Question: I have a custom initializer setup as follows:
'''
public class PromptIfChangesNeededDBInitializer : IDatabaseInitializer<MeyerREContext>
{
public PromptIfChangesNeededDBInitializer()
{ // This constructor is called properly
}
#region IDatabaseInitializer<TContext> Members
public void InitializeDatabase(MeyerREContext context)
{ // This is never called
... Code that checks existence and seeds etc
}
}
'''
Here is my DbContext class
'''
public class MeyerREContext : DbContext
{
static MeyerREContext()
{
Database.SetInitializer(new PromptIfChangesNeededDBInitializer());
}
public DbSet<Address> Addresses { get; set; }
... More DbSet property definitions
protected override void OnModelCreating(DbModelBuilder modelBuilder)
{
modelBuilder.Configurations.Add(new AddressMap());
... More Configurations
}
}
'''
This is the first call to the context
'''
City city = dbNew.Cities.Where(e=>e.CityName=="Foley").FirstOrDefault();
'''
The constructor of the Initializer is called properly as confirmed by a breakpoint, the OnModelCreating runs properly as confirmed by a breakpoint, but after the OnModelCreating is completed the InitializeDatabase is never called...
I removed the Database.SetInitializer(new PromptIfChangesNeededDBInitializer()) call from the ctor of the DBContext into the ctor of the calling class BEFORE any calls to the context and I get slightly different behavior now:
'''
public class CreateData
{
private VFPModelContainer db = new VFPModelContainer();
private MeyerREContext dbNew;
public CreateData()
{
Database.SetInitializer(new PromptIfChangesNeededDBInitializer<MeyerREContext>());
dbNew = new MeyerREContext();
dbNew.Database.Initialize(force: true); NUll Exception here now...
}
'''
A null exception is geenrated now in the EF Framework code:
Here is the exception detail:
'''
System.NullReferenceException occurred
Message=Object reference not set to an instance of an object.
Source=EntityFramework
StackTrace:
at
System.Data.Entity.ModelConfiguration.Configuration.Properties.Navigation.NavigationPropertyConfiguration.ValidateConsistency(NavigationPropertyConfiguration navigationPropertyConfiguration)
'''
InnerException:
It looks like the exception is happening in one of the EntityTypeConfiguration calls, but the exception is being swallowed somehow ? How can I figure out which call it is ? There are around 100 entities in this model...

How to get more info about what went wrong inside EF ? I need to know which navigational property is having problems... I think the problem is that EF is creating background worker threads to create & validate the model, but I don't understand why the exception is soooo vague ??
Any ideas ?
Thanks
Greg
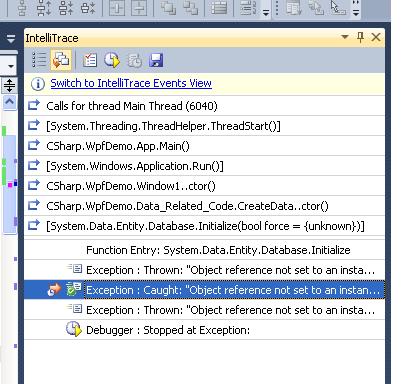
Answer: had to install Reflector and Decompile the EF Assembly to find out what the problem was:
This is the line that causes the problem...
'''
private void ValidateConsistency(NavigationPropertyConfiguration navigationPropertyConfiguration)
{
if ((navigationPropertyConfiguration.InverseEndKind.HasValue && this.EndKind.HasValue) && (navigationPropertyConfiguration.InverseEndKind != this.EndKind))
{
throw System.Data.Entity.ModelConfiguration.Resources.Error.ConflictingMultiplicities(this.NavigationProperty.Name, this.NavigationProperty.ReflectedType);
}
if ((navigationPropertyConfiguration.EndKind.HasValue && this.InverseEndKind.HasValue) && (navigationPropertyConfiguration.EndKind != this.InverseEndKind))
{
throw System.Data.Entity.ModelConfiguration.Resources.Error.ConflictingMultiplicities(this.InverseNavigationProperty.Name, this.InverseNavigationProperty.ReflectedType);
}
'''
In my case the InverseNavigationProperty property is null which causes and exception WHEN EF is trying to throw an exception...
The underlying problem is that I had an inverse property relationship defined but no mapping defined for it...
However, it was impossible to acertain which entity was causing this problem... These checks in this method should be wrapped with a try catch to avoid this problem so they can throw a more meaningful error to the end user...
Thanks
Greg